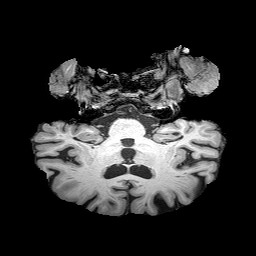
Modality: T1w
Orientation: sagittal
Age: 81
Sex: male
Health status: healthy